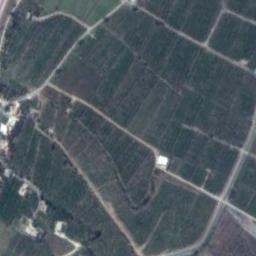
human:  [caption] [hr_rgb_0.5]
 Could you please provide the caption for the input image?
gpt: Lots of green rectangular farmlands are neatly arranged on the ground and some paths go through the farmlands .

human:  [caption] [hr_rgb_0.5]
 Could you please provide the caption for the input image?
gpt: Many dense, neatly arranged green and brown mixed rectangular farmlands of different sizes, Surrounded by buildings .

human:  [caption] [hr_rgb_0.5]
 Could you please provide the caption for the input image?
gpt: Several dirt roads are in rectangular farmlands .

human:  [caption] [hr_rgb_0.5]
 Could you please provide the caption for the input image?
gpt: There are some deep green rectangular farmland .

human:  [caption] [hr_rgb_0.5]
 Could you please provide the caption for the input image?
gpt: There are many green rectangular farmlands and some buildings .